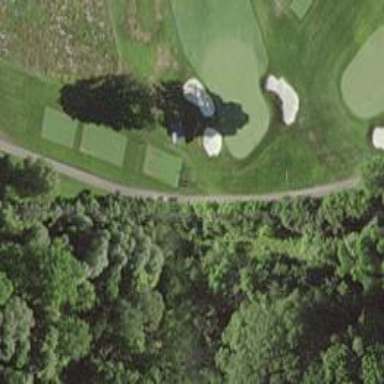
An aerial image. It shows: Path for golf carts.